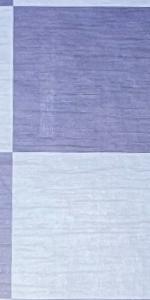
Label: Empty